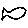
Label: fish